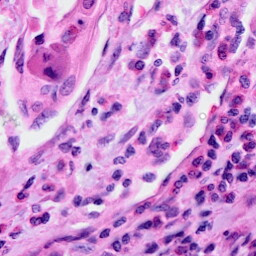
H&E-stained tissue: Cervix